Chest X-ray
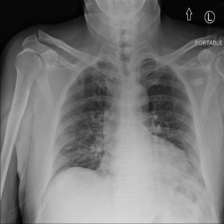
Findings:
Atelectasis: negative
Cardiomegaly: negative
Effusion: negative
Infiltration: positive
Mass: negative
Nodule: negative
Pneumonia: negative
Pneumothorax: negative
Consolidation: negative
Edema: negative
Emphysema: negative
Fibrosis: negative
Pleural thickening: negative
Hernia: negative